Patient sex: M
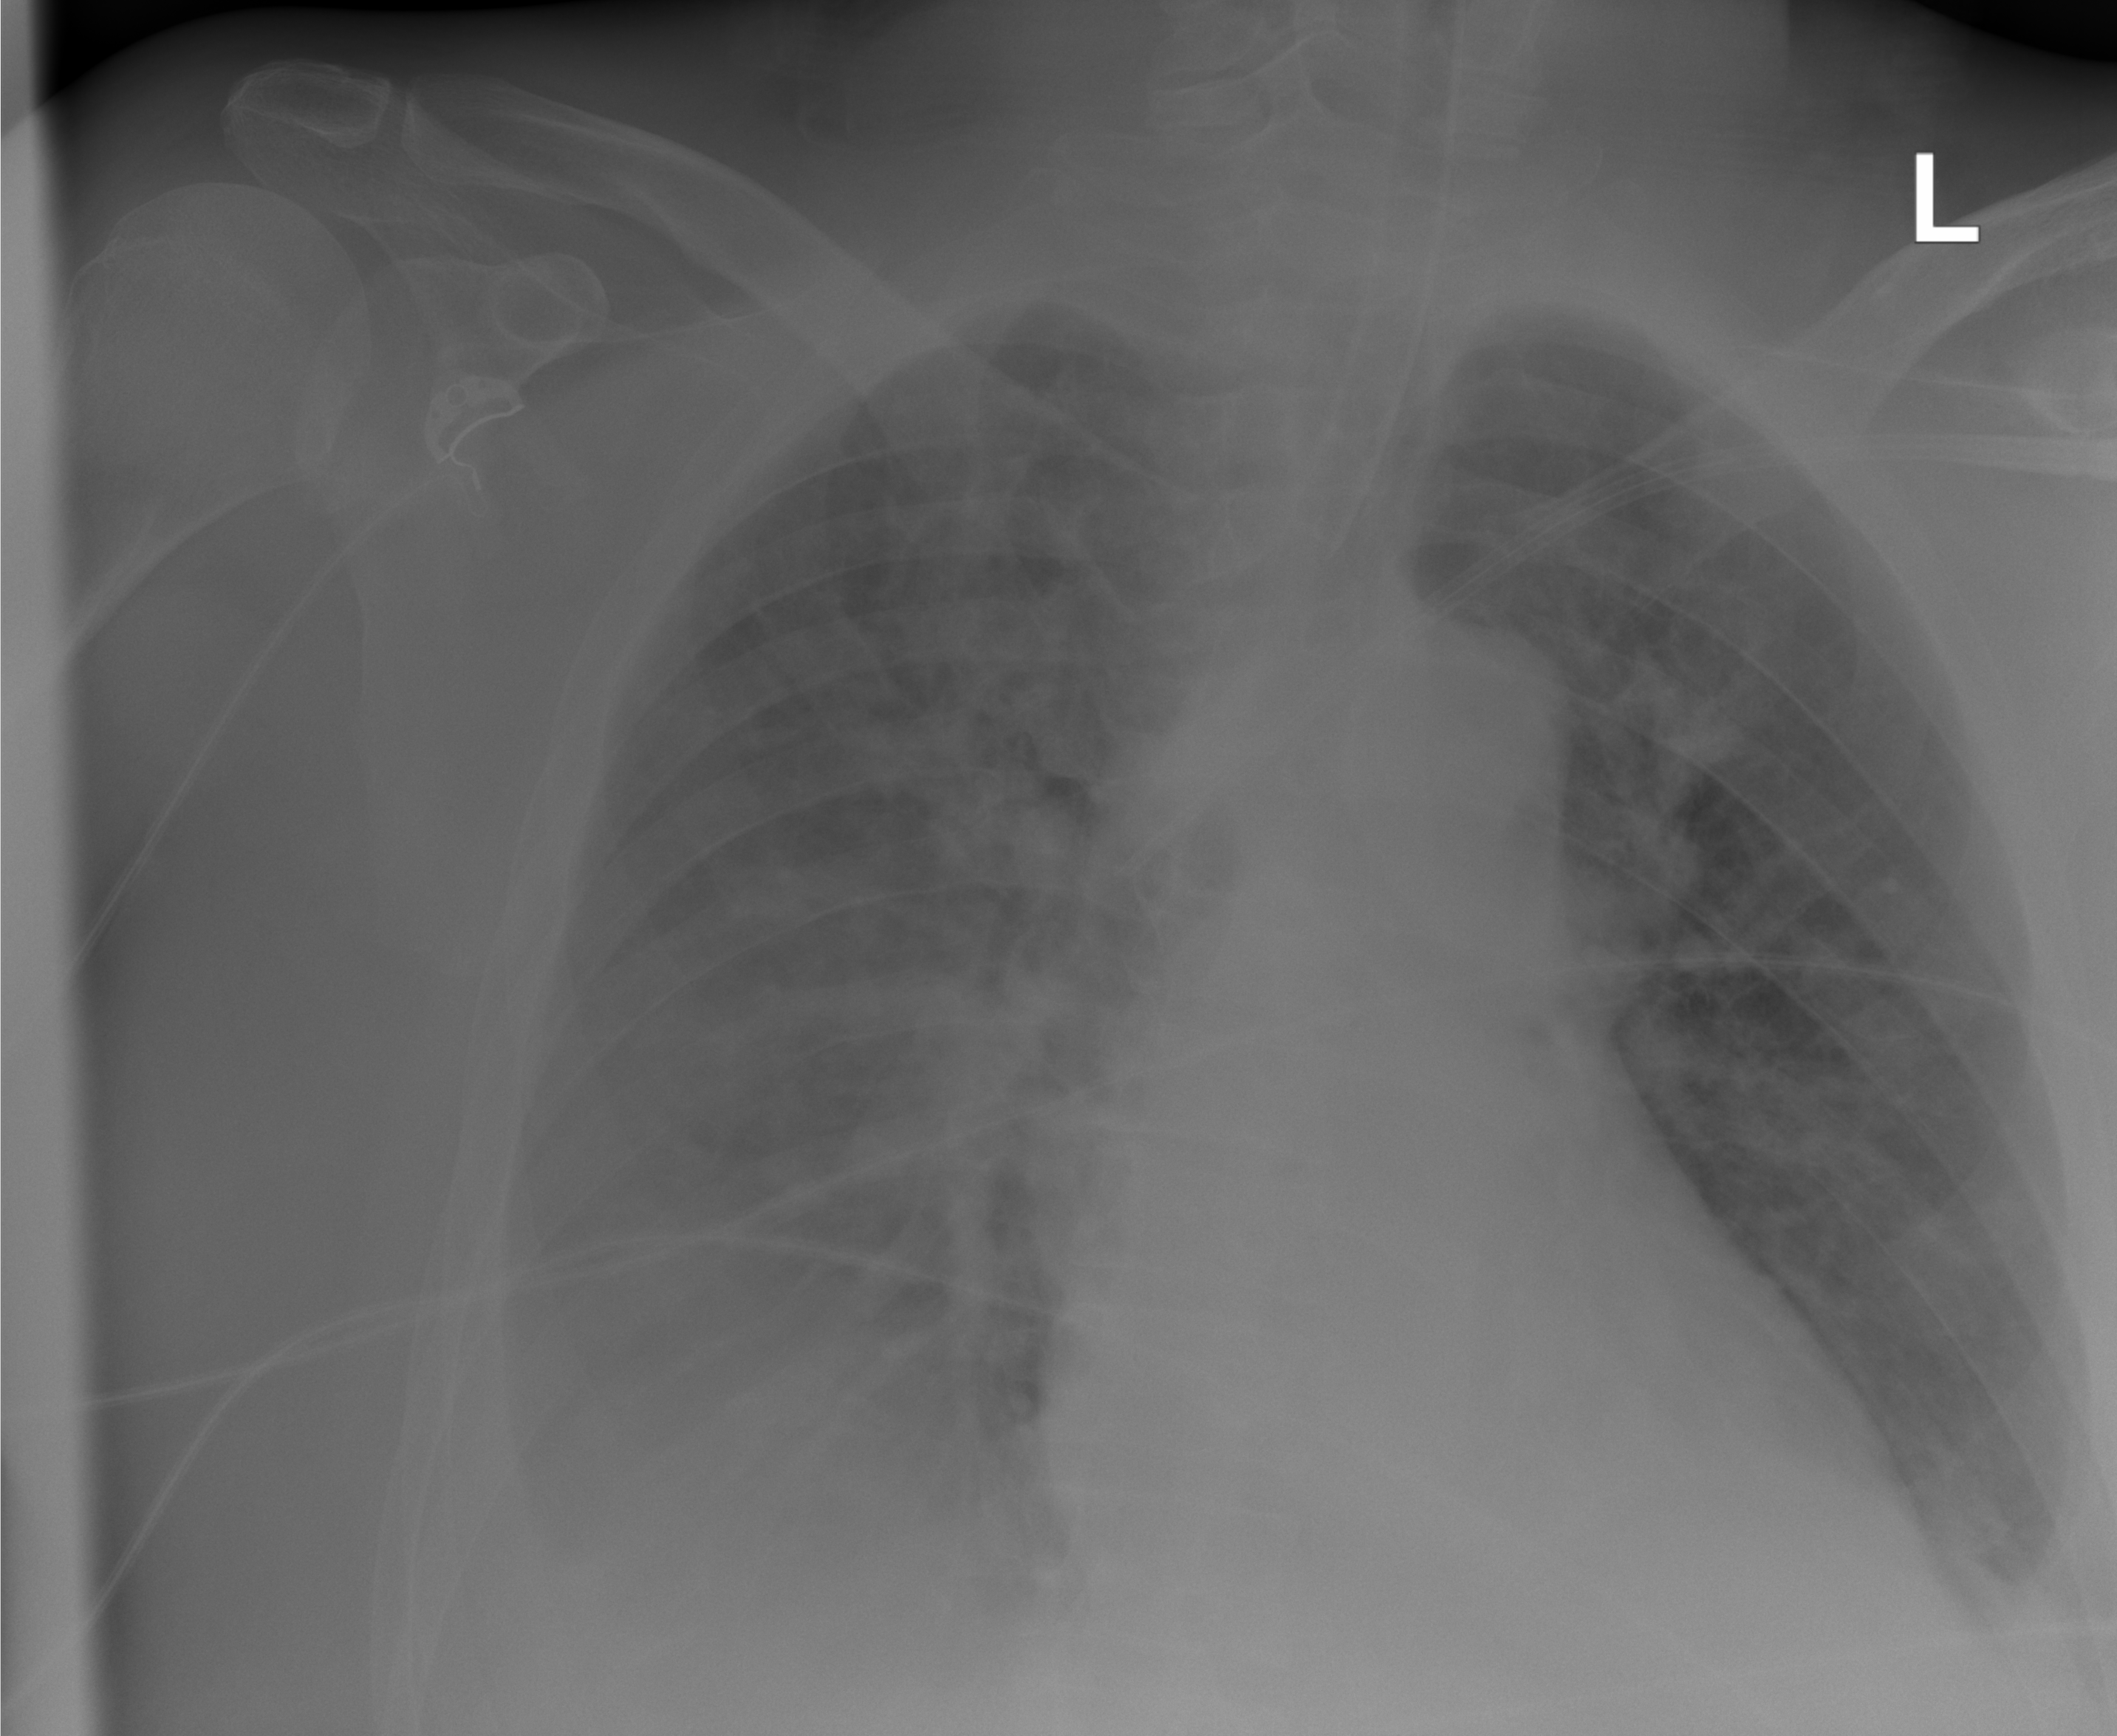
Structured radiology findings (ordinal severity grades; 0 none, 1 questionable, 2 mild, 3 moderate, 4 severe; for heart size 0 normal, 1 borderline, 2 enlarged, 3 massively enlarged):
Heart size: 0
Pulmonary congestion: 2
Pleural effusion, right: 3
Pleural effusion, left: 2
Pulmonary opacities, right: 2
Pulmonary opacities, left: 2
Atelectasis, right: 2
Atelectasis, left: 2